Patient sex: F
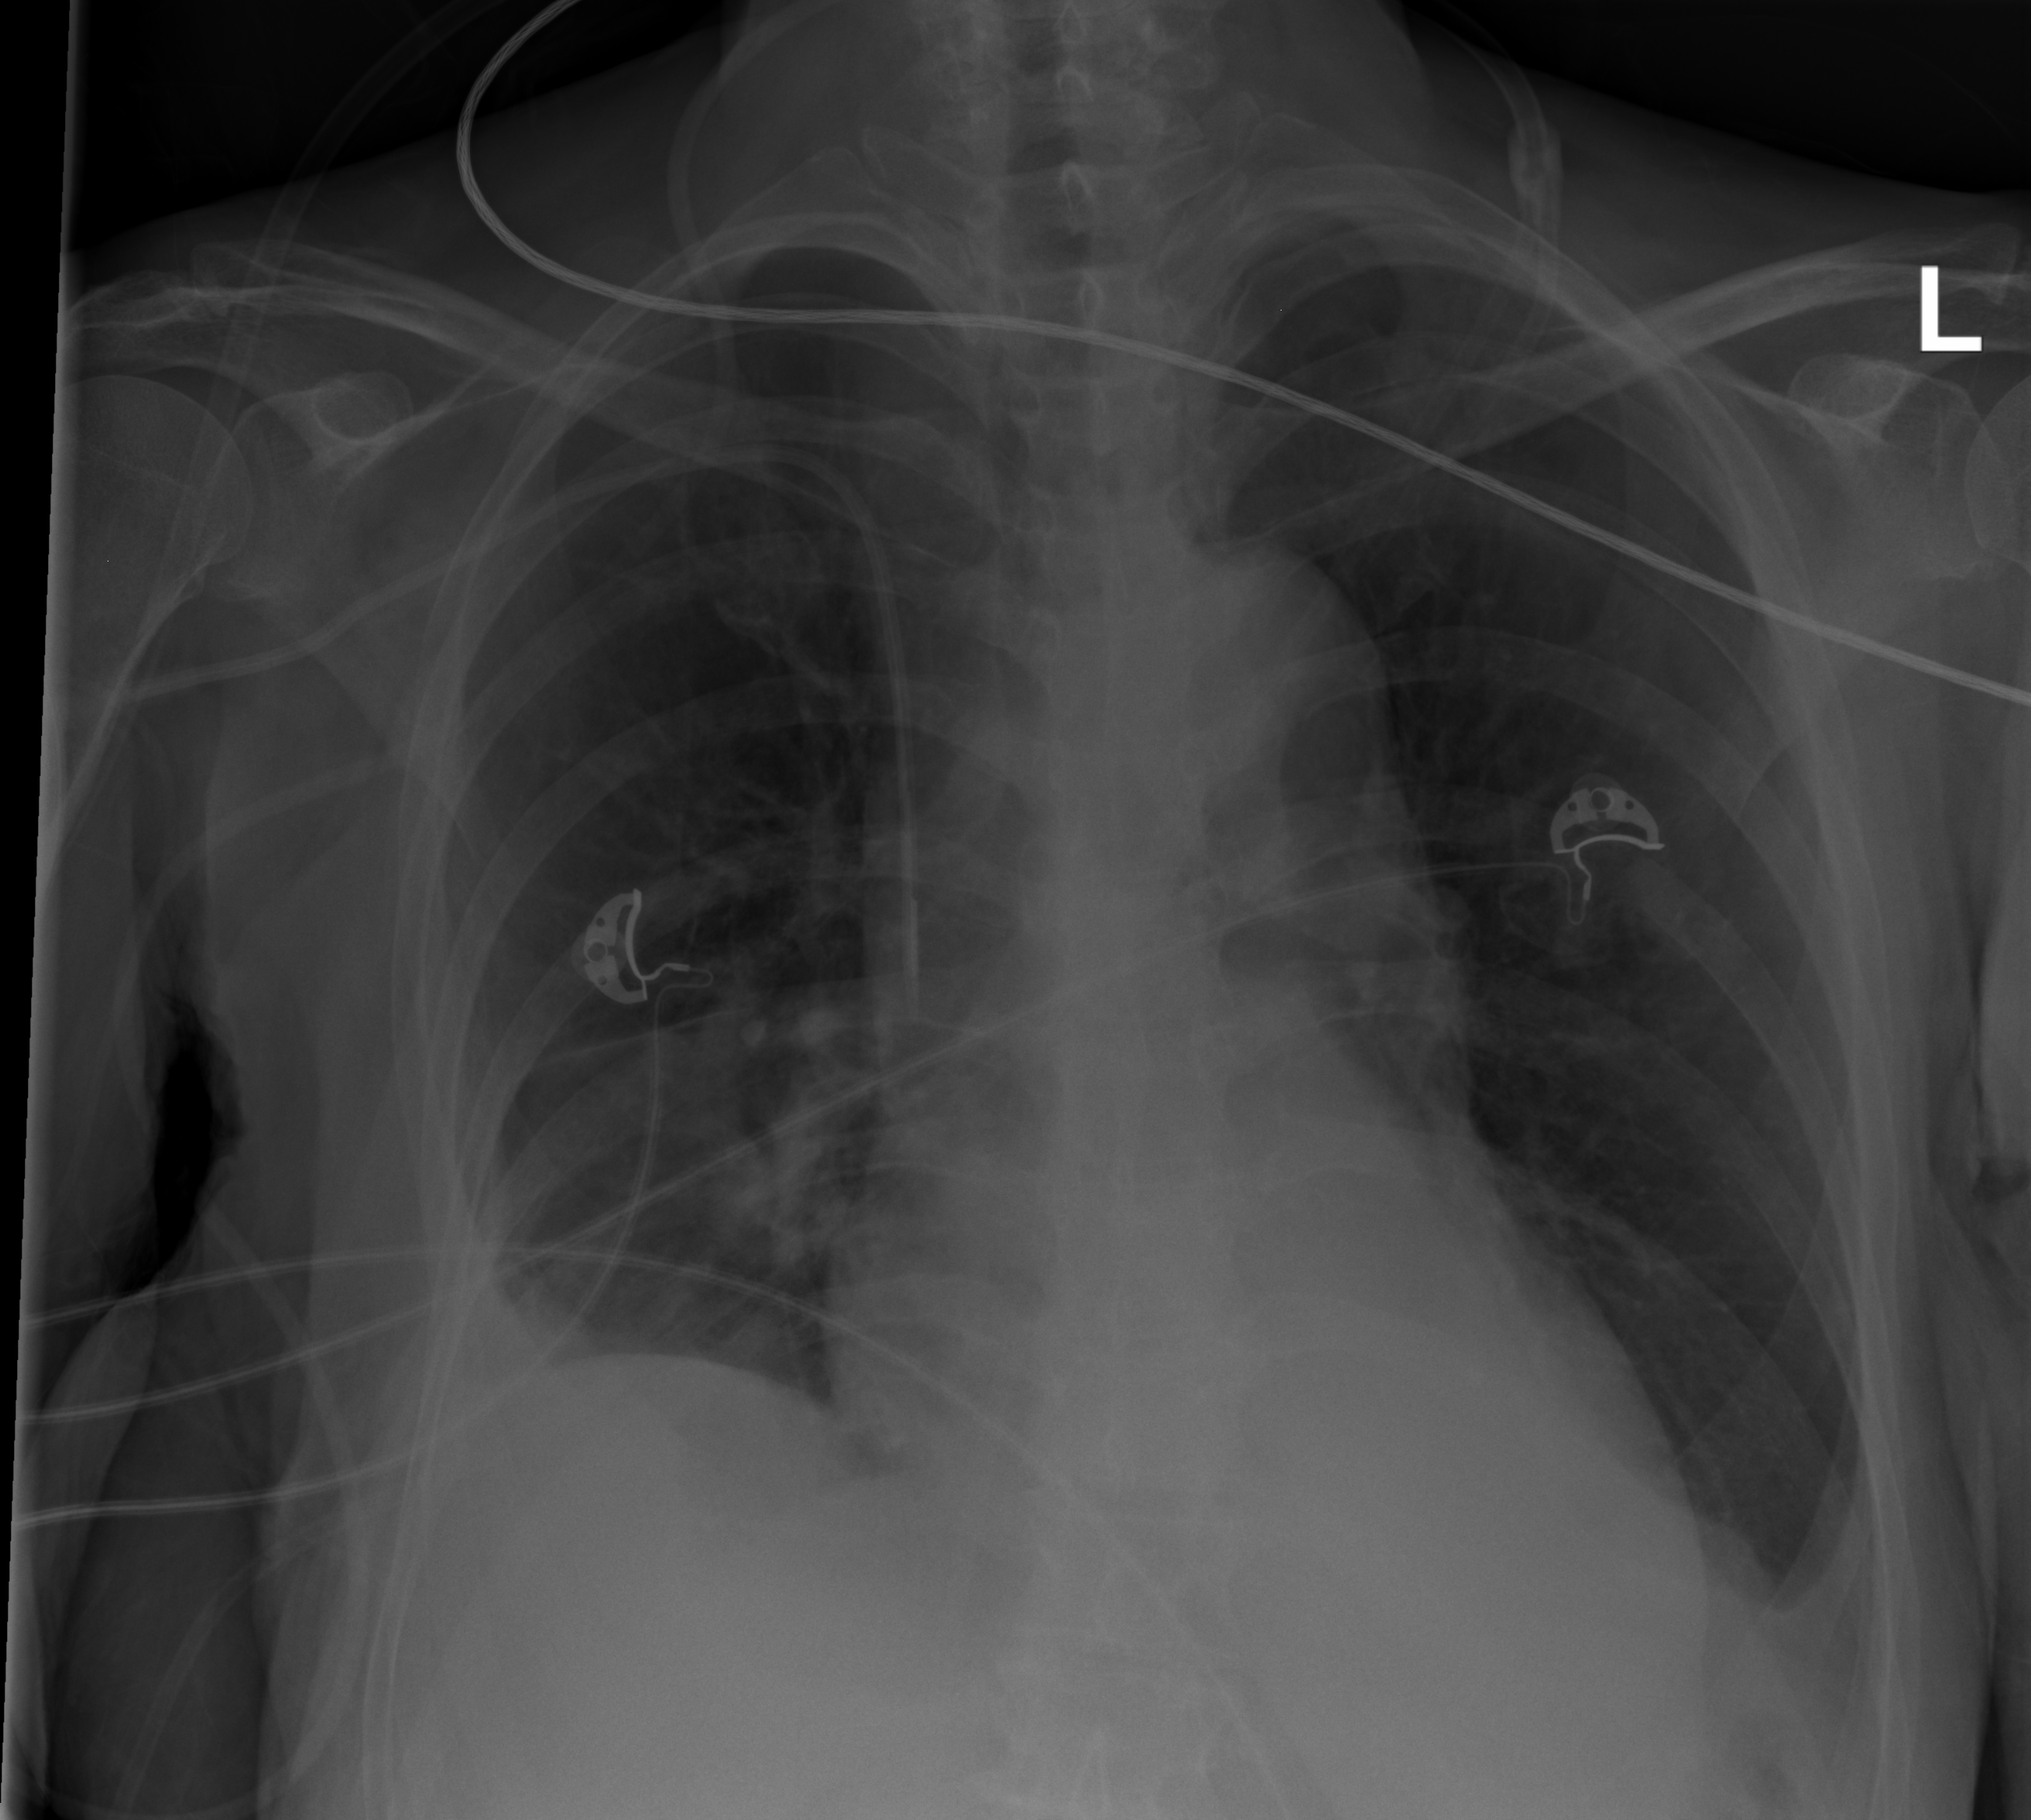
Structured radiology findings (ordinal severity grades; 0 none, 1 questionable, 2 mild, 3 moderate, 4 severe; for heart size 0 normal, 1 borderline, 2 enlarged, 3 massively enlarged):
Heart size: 1
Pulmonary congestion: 0
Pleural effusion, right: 2
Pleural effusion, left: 2
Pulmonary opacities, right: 0
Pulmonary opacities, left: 0
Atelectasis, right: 2
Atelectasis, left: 0